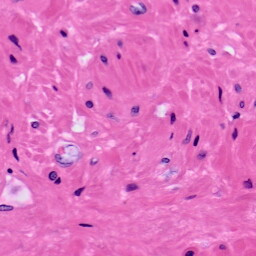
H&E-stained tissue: Prostate